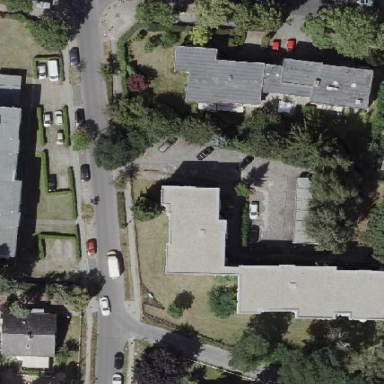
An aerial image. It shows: Building with apartments and flat roof.